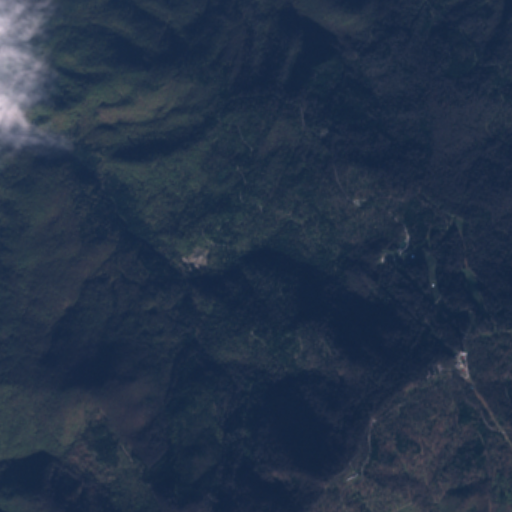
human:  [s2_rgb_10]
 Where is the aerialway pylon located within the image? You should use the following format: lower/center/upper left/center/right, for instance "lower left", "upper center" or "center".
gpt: The aerialway pylon is located in the lower right of the image.
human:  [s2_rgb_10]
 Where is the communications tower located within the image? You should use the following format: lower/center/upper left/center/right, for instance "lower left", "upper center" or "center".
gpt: The communications tower is located in the lower right of the image.
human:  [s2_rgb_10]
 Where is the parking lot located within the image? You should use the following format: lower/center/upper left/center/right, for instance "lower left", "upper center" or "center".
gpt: The parking lot is located in the lower right of the image.
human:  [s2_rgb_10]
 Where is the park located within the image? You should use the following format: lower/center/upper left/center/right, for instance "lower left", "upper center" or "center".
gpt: There is no park in the image.